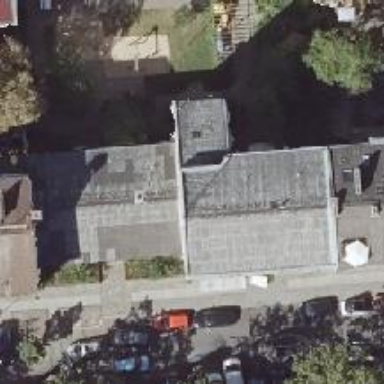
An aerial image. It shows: Beauty shop.